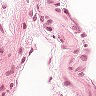
Metastatic tissue present: no